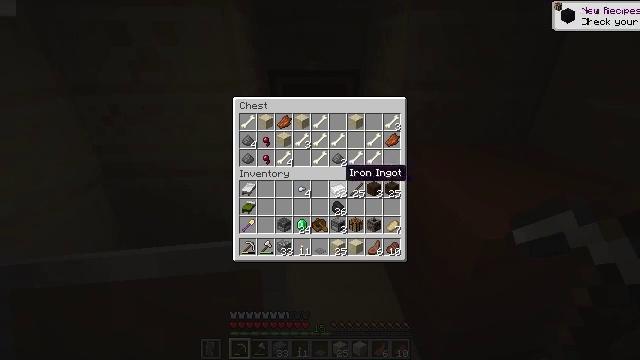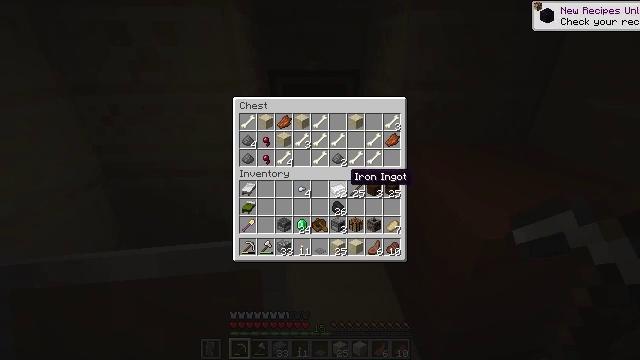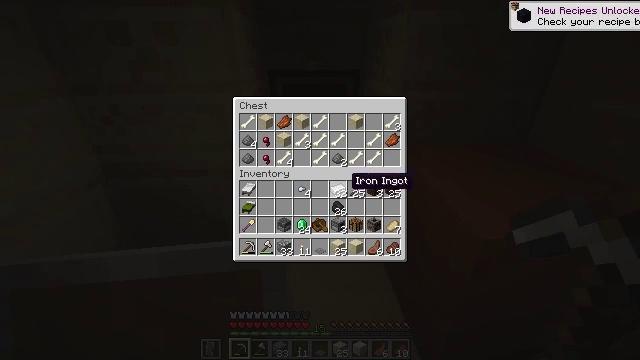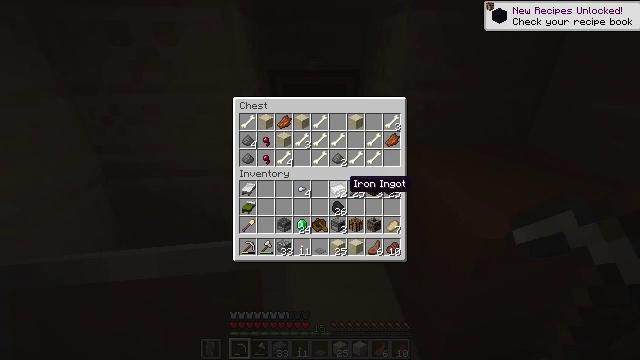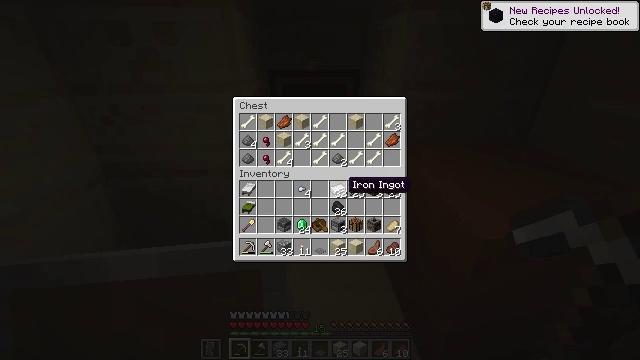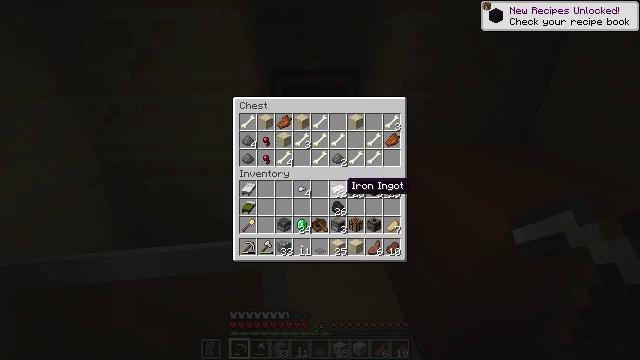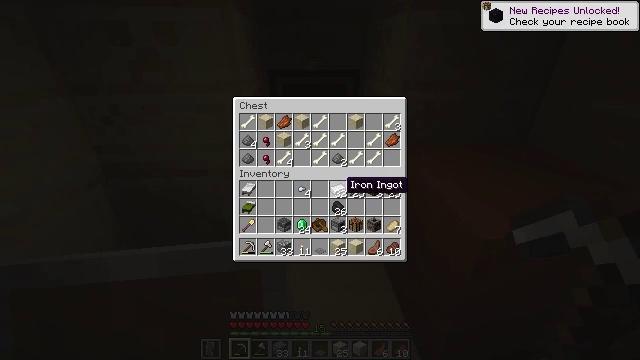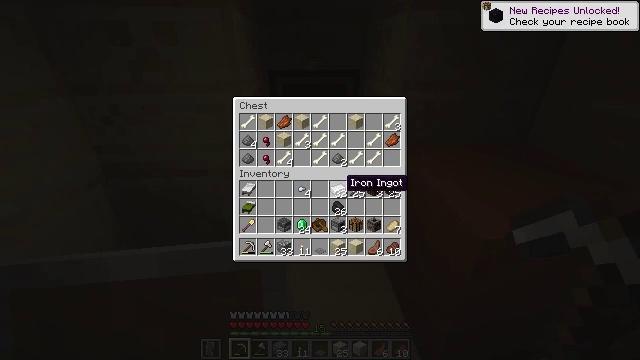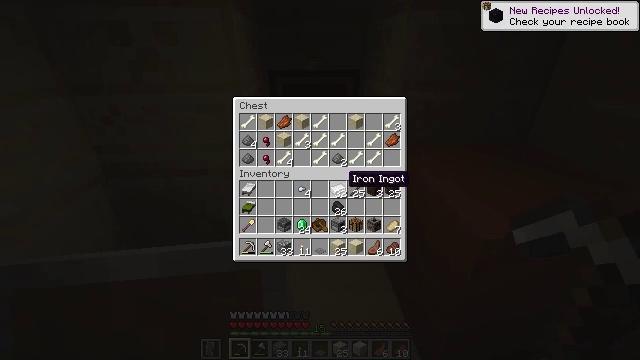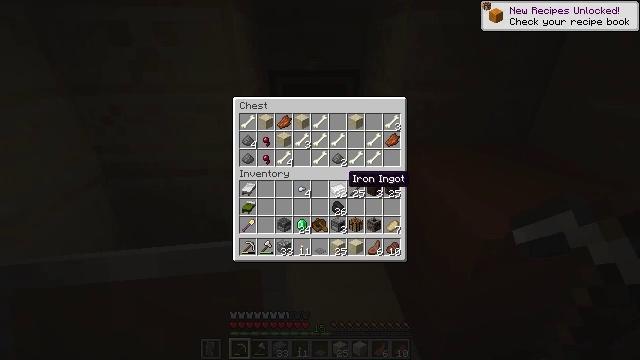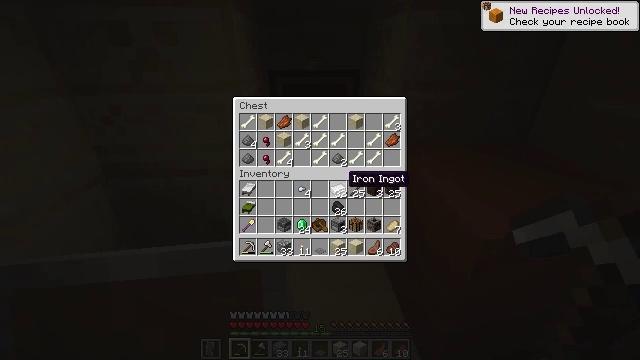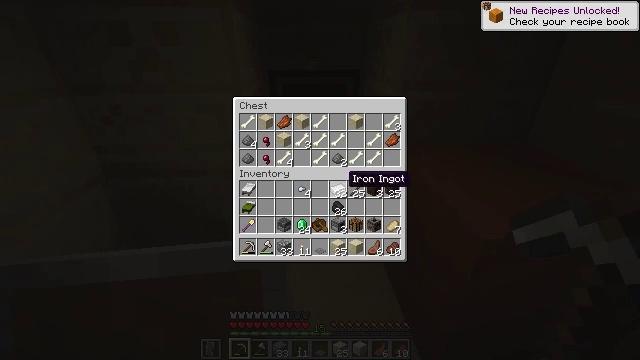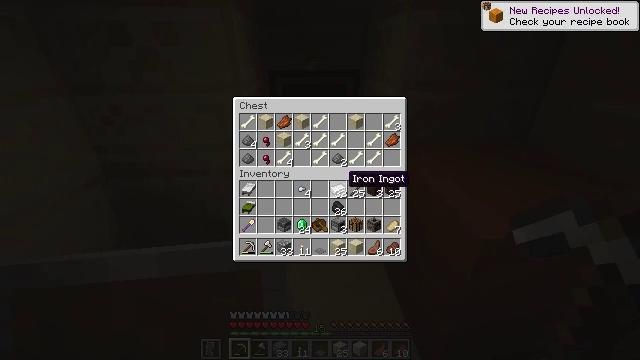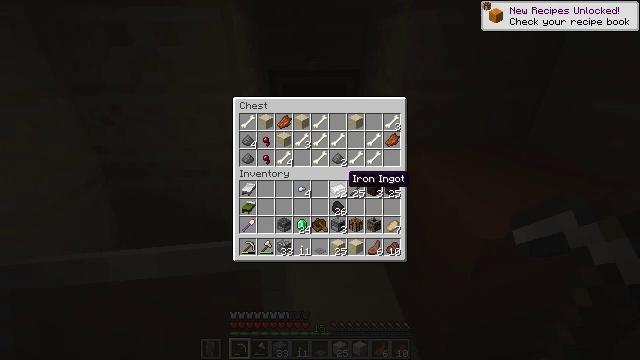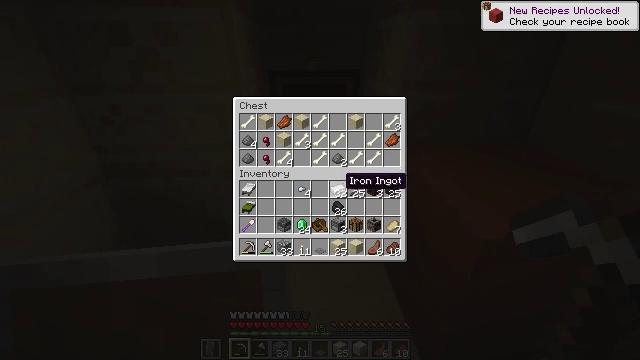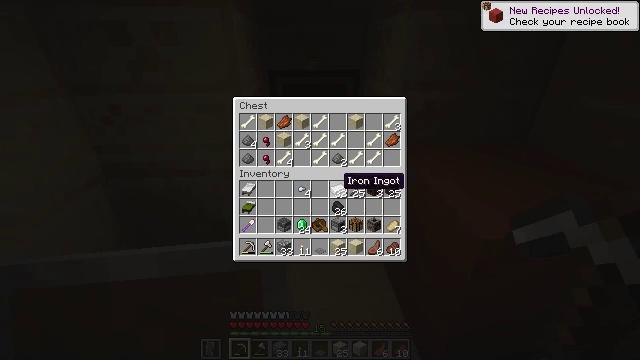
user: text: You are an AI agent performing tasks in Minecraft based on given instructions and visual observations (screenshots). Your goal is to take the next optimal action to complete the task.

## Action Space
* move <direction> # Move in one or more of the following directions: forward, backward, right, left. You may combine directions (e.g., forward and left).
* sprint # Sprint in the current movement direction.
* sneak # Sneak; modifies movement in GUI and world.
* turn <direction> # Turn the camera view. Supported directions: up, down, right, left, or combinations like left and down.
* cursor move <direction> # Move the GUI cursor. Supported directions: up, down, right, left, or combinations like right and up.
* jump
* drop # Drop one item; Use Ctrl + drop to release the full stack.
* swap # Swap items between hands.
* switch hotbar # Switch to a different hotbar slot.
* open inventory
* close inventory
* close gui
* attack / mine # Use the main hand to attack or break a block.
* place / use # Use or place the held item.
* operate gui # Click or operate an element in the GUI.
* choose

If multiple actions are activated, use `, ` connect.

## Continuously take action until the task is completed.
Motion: motion action
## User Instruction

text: Recycle the cut sandstone for building.
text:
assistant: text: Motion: no_op
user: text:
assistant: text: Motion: no_op
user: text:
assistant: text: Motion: no_op
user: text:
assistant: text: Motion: no_op
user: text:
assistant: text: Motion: no_op
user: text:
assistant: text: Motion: no_op
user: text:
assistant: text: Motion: no_op
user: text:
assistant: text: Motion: no_op
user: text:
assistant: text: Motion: no_op
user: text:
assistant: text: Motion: no_op
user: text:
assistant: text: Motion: no_op
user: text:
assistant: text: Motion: no_op
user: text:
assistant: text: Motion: no_op
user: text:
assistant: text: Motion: no_op
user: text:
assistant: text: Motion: no_op
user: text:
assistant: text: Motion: no_op
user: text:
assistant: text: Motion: no_op
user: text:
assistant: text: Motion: no_op
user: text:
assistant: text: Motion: no_op
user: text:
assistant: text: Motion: no_op
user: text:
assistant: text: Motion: no_op
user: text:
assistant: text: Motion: no_op
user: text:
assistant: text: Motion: no_op
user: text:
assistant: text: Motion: no_op
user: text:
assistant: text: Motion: no_op
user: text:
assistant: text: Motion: no_op
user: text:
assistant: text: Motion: no_op
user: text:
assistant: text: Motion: no_op
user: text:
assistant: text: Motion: no_op
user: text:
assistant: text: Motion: no_op